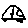
Label: car